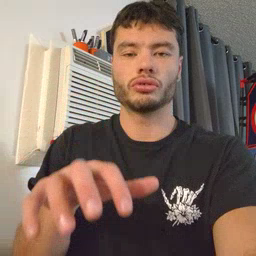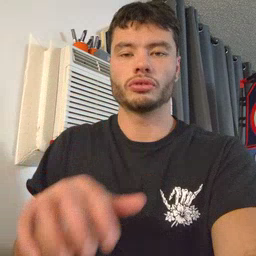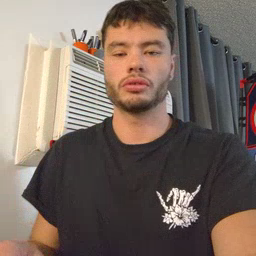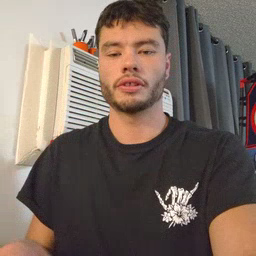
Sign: alligator